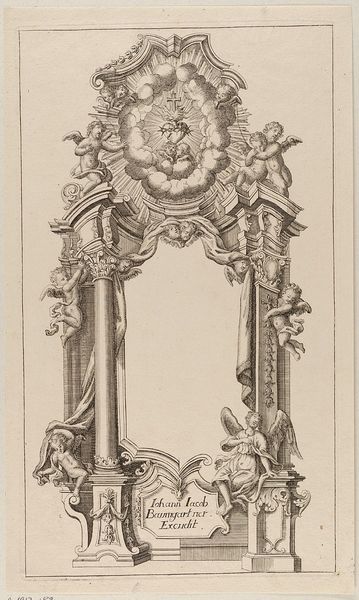
Titel: Ein Altar, Blatt aus der Folge 'Ganz Neue Inventionen Von Altären und schönen Canzlen Vor Allerhandt Künstler als Bildthauer Mahler Stuckatorer Schreinern und andre Zu gebrauchen'
Künstler: Johann Andreas Bergmüller
Standort: Hamburg
Institution: Museum für Kunst und Gewerbe Hamburg
Schlagwörter: feder, wolken, pfeiler, säule, säulen, barock, kirche, personen, engel, papier, grafik, graphik, inschrift, fotografie, photographie, glaube, kreuz, religion, strahlen, druckgraphik, druckgrafik, stich, kunst, altar, kapitell, girlanden, herz, putten, kupferstich, jesu, dornenkrone, johann, christi, amoretten, kirchenausstattung, jacob, reproduktionen, barockzeit, barockzeitalter, blumengewinde, druckerzeugnisse, dingen, ornamentstich, vorlageblätter, flammendes, baumgartner